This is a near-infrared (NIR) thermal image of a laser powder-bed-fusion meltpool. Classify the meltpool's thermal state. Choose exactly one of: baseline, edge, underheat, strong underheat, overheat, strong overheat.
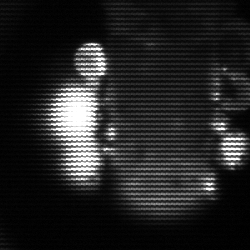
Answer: strong underheat